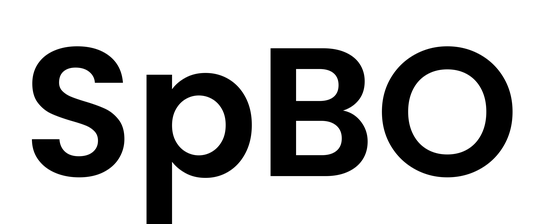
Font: Poppins-SemiBold